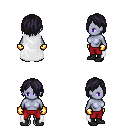
a pixel art fantasy rpg character, female body template, dark elf, purple skin, white cape, red pants, raven bangs hairstyle, gold gloves, black shoes, four views (front, back, left, right), 2x2 character sprite sheet, small pixel art, hard edges, no anti-aliasing